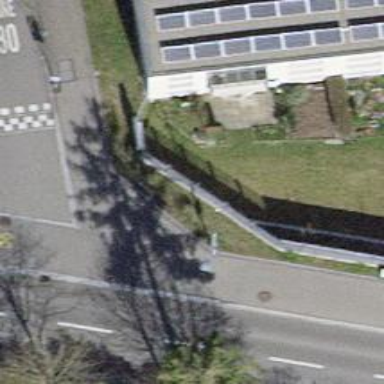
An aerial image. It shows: Noise barrier wall.